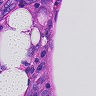
Metastatic tissue present: yes